Field crop: tomato
Growth stage: 1
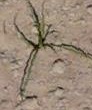
Species: cyperus